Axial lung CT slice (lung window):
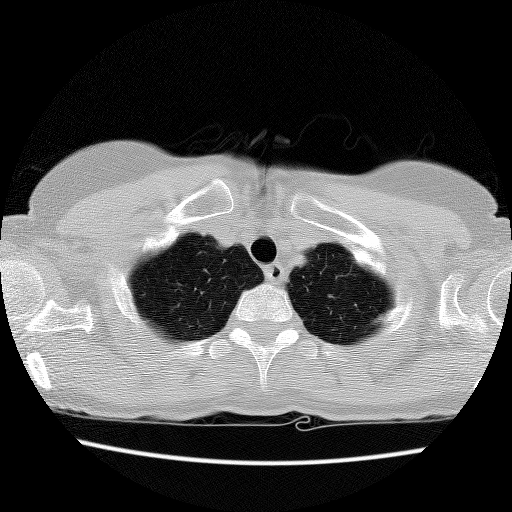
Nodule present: no